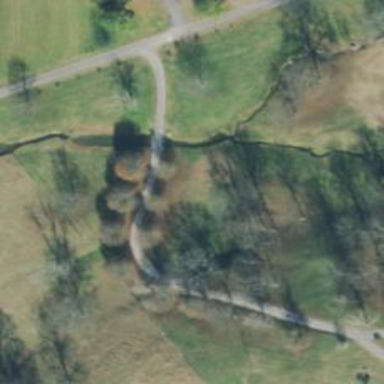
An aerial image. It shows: Driveway that functions as bridge.